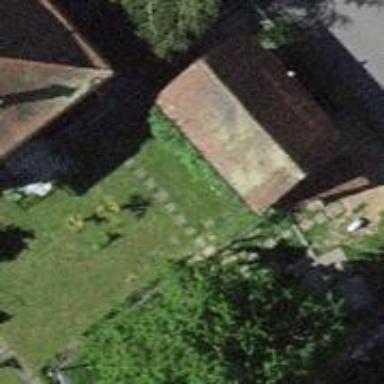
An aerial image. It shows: Shed.